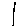
Label: line